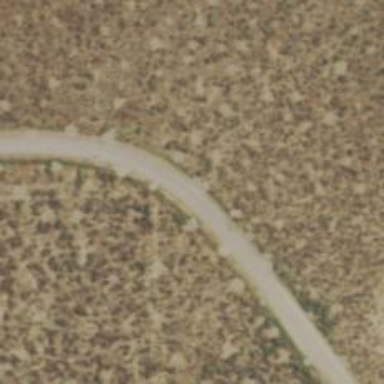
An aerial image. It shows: Unclassified road.